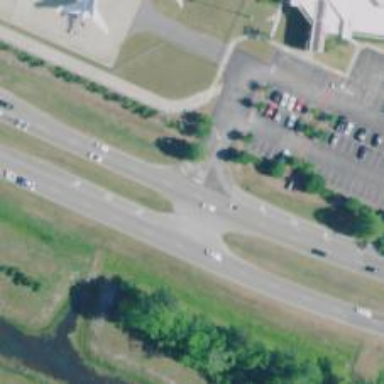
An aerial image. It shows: Asphalt road with secondary link designation.